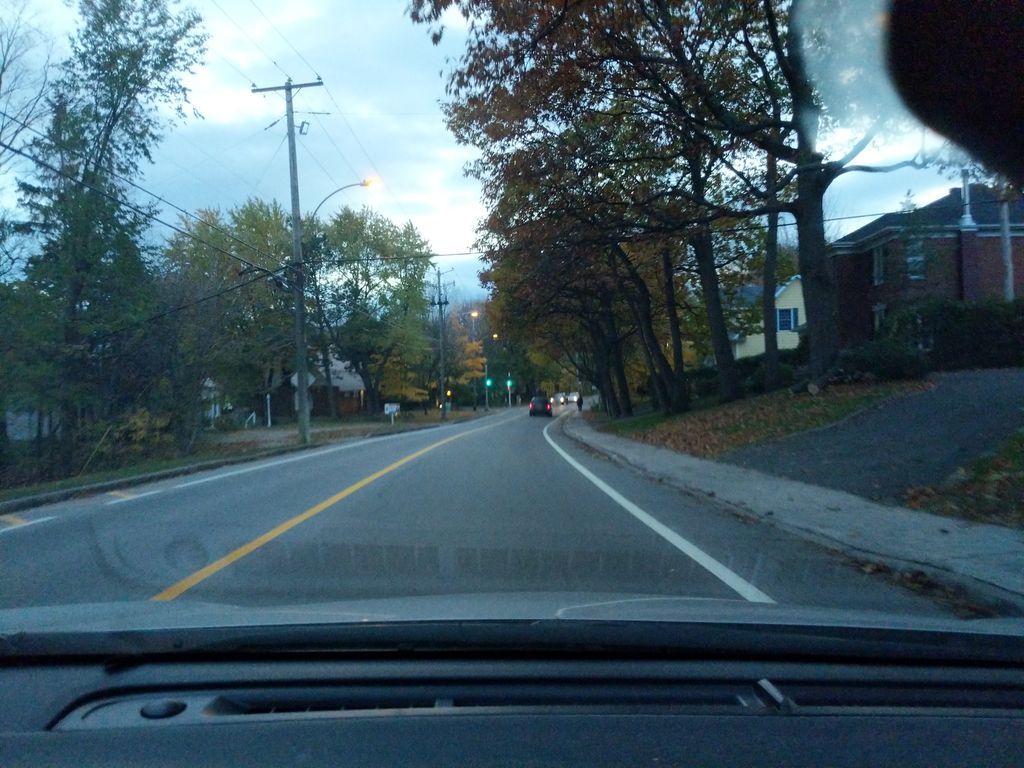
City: quebec_city